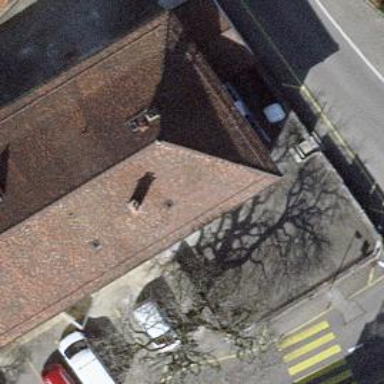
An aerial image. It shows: Town hall.